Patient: sex F, age 33
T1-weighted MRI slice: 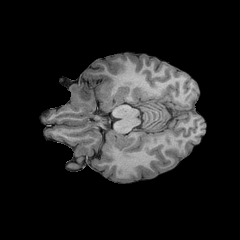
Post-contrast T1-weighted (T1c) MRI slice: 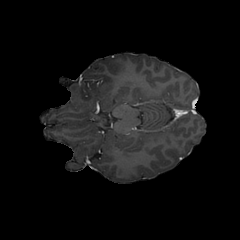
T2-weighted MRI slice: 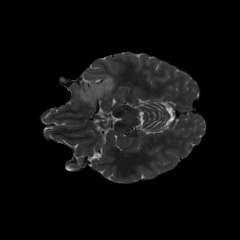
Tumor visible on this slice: yes
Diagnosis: Astrocytoma, IDH-mutant
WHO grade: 2